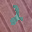
Label: 2